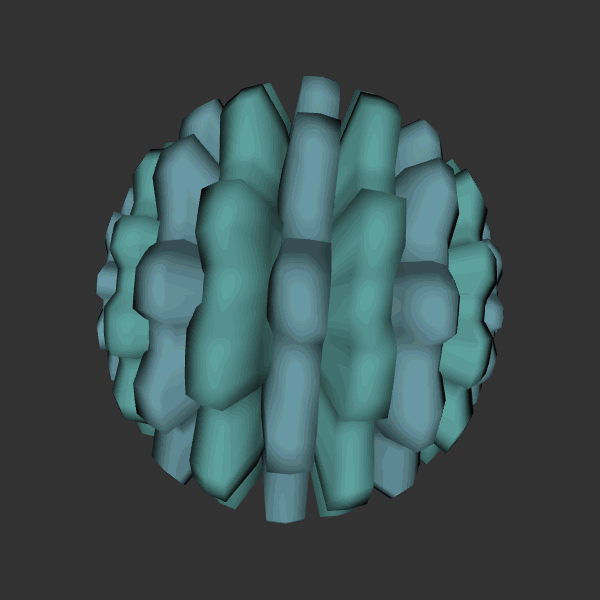
Background: dark